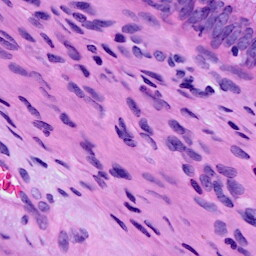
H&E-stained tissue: Cervix